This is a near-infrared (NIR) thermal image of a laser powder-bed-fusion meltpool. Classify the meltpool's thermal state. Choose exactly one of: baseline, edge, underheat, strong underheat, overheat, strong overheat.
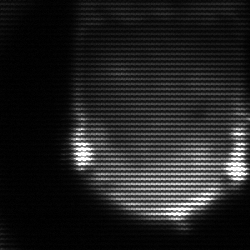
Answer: edge